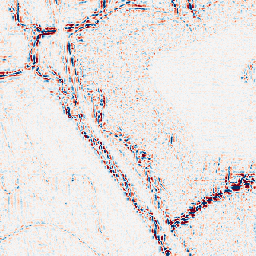
Category: wavelet
Decomposition family: wavelet_biorthogonal
Decomposition parameters: wavelet: bior2.4
level: 2
Upsampling method: area
Upsampling parameters: scale: 4
Upsampling scale: 4